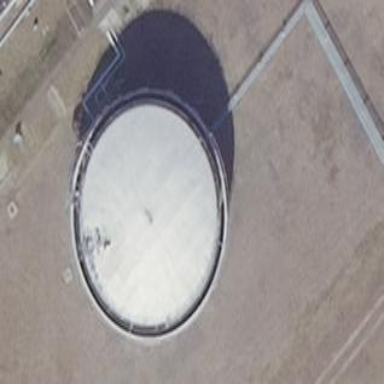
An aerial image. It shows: Storage tank that is man-made.